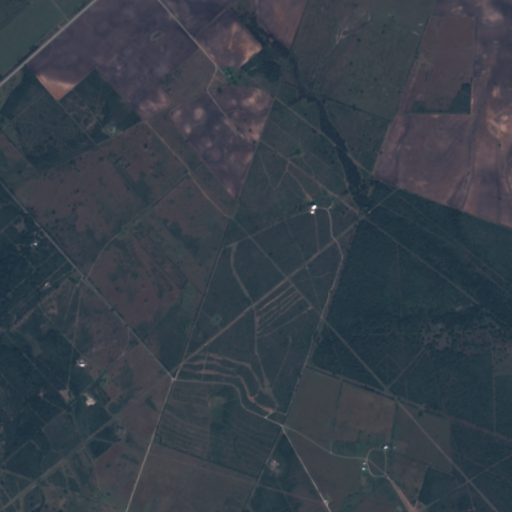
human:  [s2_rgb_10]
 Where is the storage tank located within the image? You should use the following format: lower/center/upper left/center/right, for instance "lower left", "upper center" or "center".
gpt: The storage tank is located in the upper center of the image.
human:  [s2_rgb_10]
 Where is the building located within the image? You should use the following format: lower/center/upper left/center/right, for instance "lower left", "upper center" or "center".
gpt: The building is located in the upper right of the image.
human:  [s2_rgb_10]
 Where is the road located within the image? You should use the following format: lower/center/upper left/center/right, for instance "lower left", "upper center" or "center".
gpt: There is no road in the image.